Interaction volume radius: 10 \u00c5
Interaction volume height: 20 \u00c5
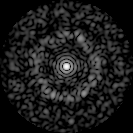
Disorder parameter: 0.822